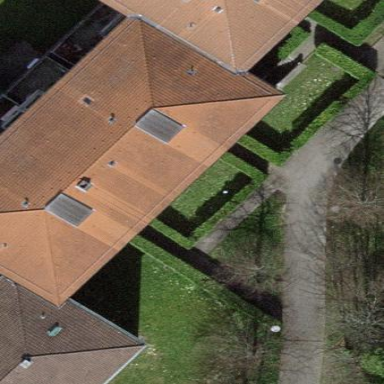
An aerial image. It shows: Garden enclosed by fence.